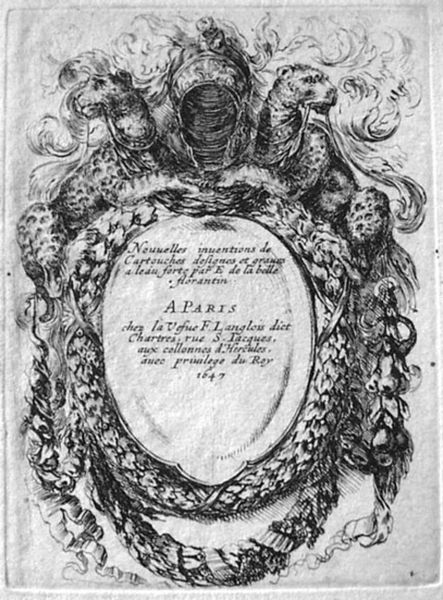
Titel: Neu erfundene Kartuschen (Nouuelles inuentions de Cartouches): Titelblatt mit Inschrift in der Kartusche
Künstler: Stefano della Bella
Standort: Karlsruhe
Institution: Staatliche Kunsthalle Karlsruhe
Schlagwörter: blätter, feder, kopf, laub, blumen, frankreich, grau, hut, köpfe, paris, schmuck, schwarz, skizze, weiss, zeichnung, hunde, tier, tiere, ornament, band, federn, rahmen, girlande, pflanzen, oval, früchte, ranken, schrift, bilderrahmen, grafik, graphik, französisch, romantik, könig, tafel, kartusche, inschrift, ornamente, verzierung, birne, birnen, schild, krank, medaillon, druck, radierung, stich, widmung, schwarzweiß, text, punkt, titelblatt, helm, kranz, lorbeerkranz, ritter, vertrag, girlanden, wappen, zähne, löwen, apokalypse, löwe, kränze, bänder, kupferstich, weisss, tierkopf, drachen, leopard, raubkatze, banderole, zahn, rocaille, tiger, epitaph, belle, puma, gepard, leoparden, signet, wappenschild, federbuschen, schift, logo, roy, fruchtgirlande, paros, la, takel, titlblatt, chez, geparden, aparis, hrr, 1647, invention, ray, seuck, löwenmedaillon, wappenschuld, newweller, langlox, buchsaite, neuweller, leoperd, federn löwe, dient, diet, novuelles, egirland